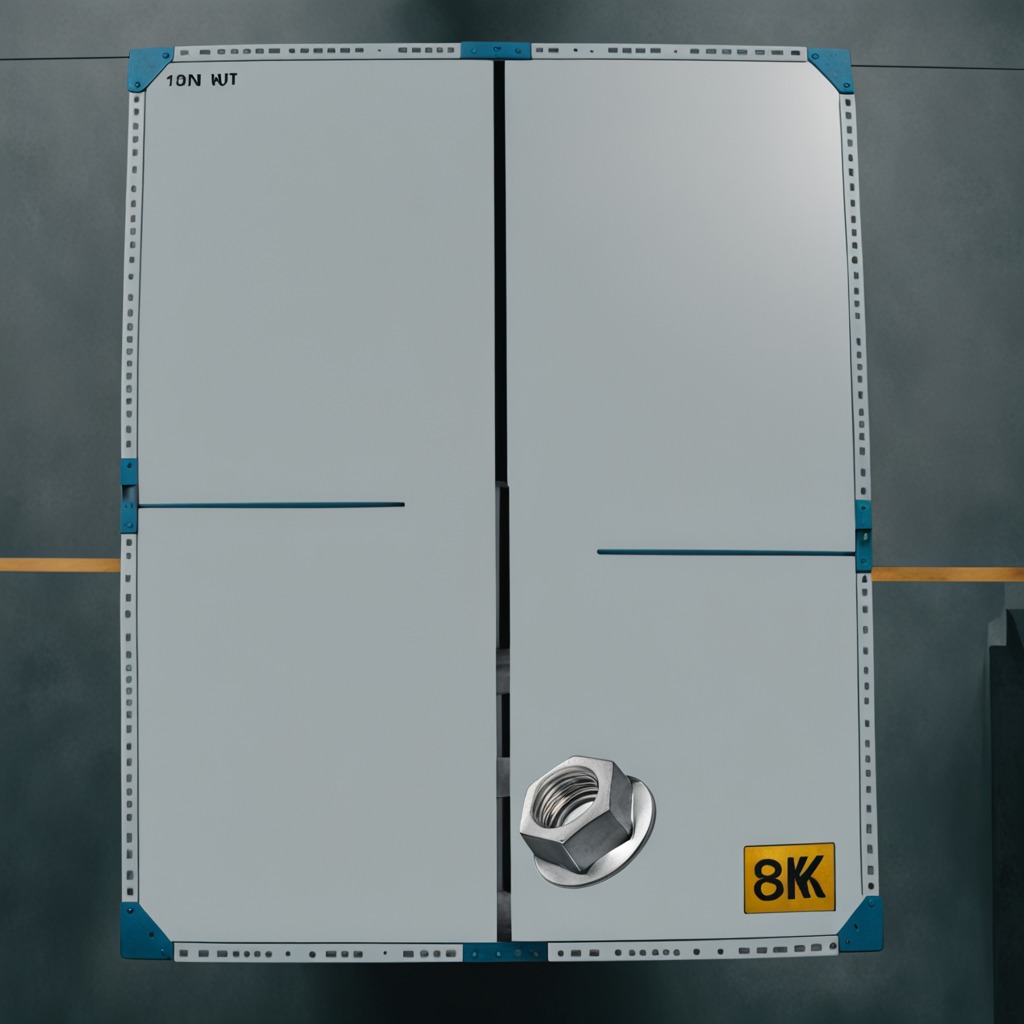
A metal nut is lying on a toolbox surface in an airplane hangar workshop 8K.